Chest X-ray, AP view. Patient: 50 years old, sex F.
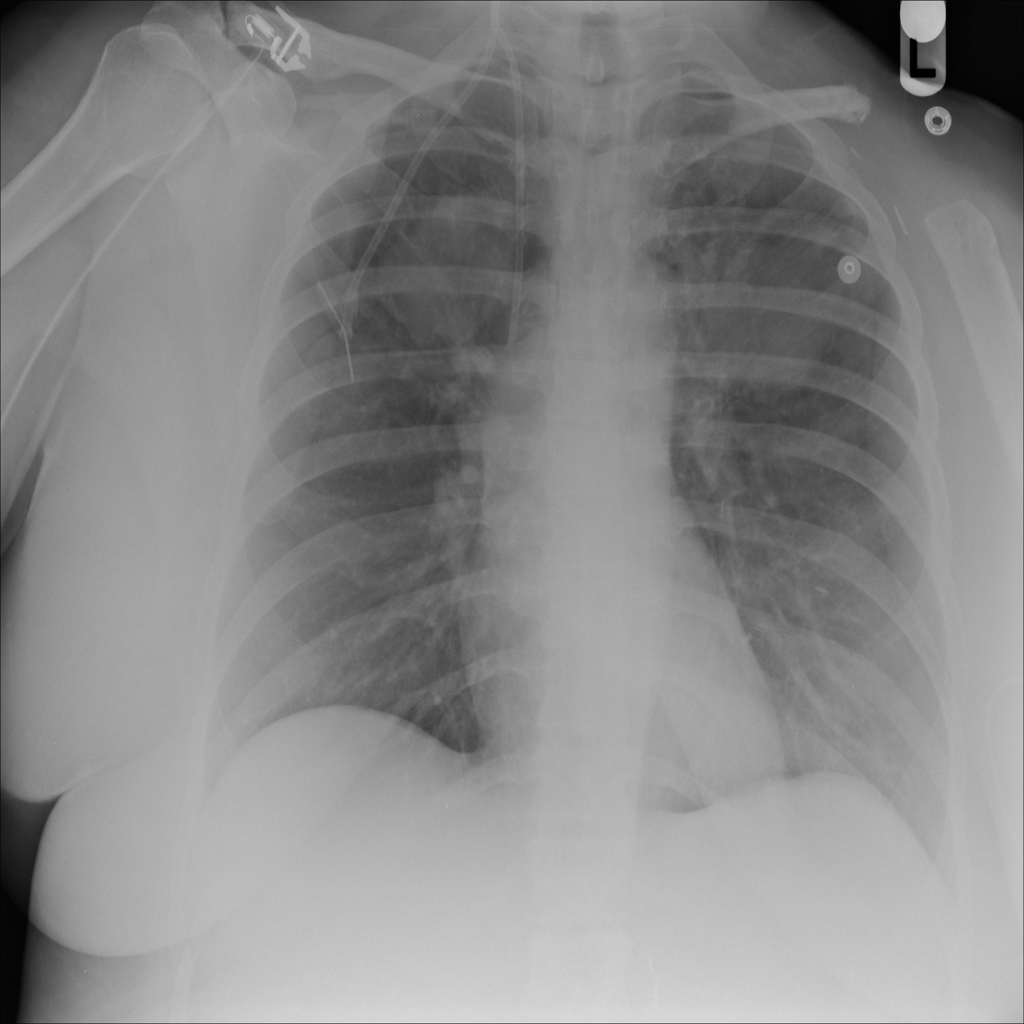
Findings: No Finding